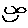
Label: smiley face